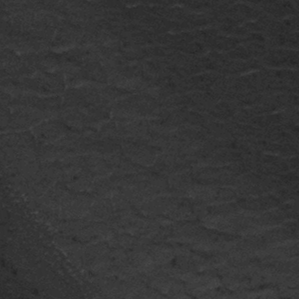
Label: frost